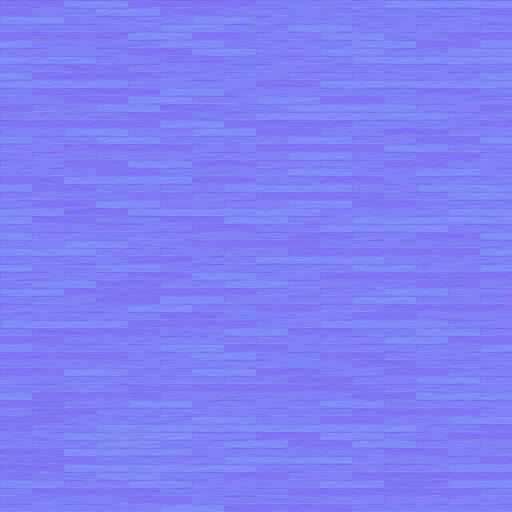
clean contrast floor flooring parquet smooth wood wooden